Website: apple
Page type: customer-info-address
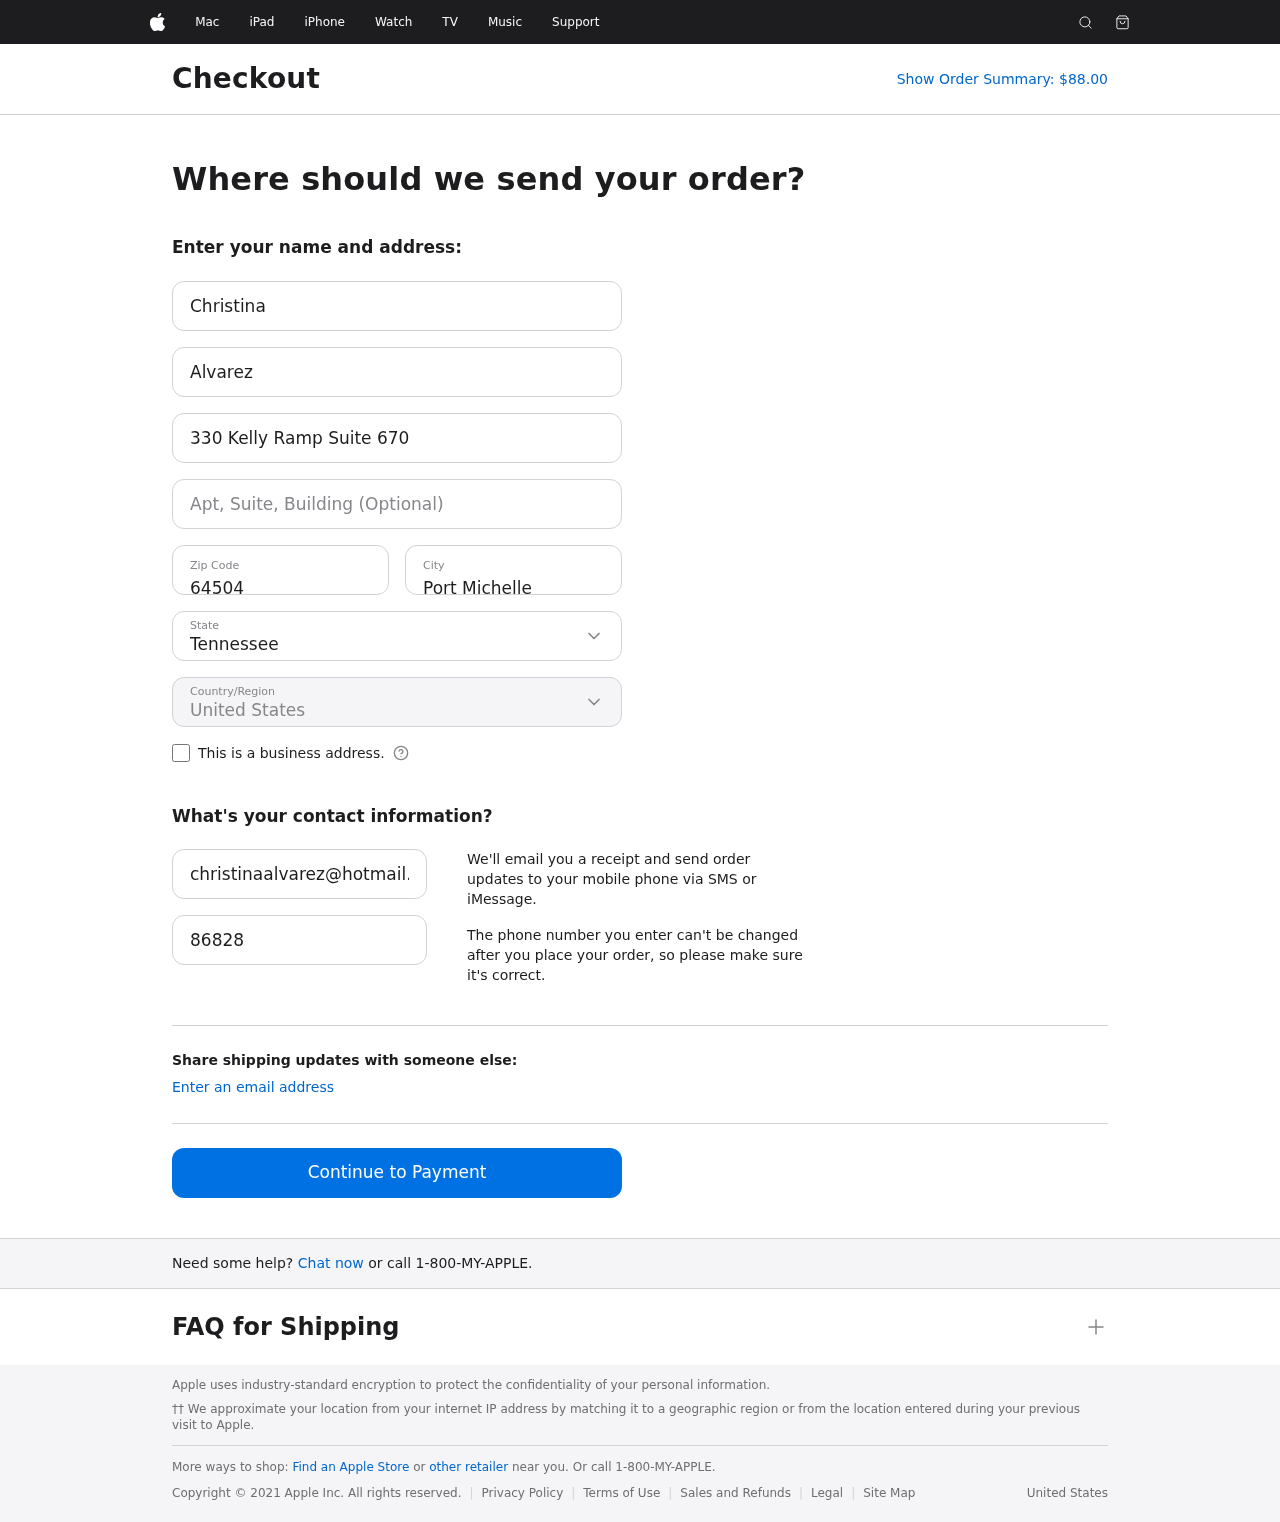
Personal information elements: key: PII_CITY
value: Port Michelle
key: PII_COUNTRY
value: United States
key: PII_EMAIL
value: christinaalvarez@hotmail.com
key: PII_FIRSTNAME
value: Christina
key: PII_LASTNAME
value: Alvarez
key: PII_PHONE
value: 8682827086
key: PII_POSTCODE
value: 64504
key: PII_STATE
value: Tennessee
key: PII_STREET
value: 330 Kelly Ramp Suite 670
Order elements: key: ORDER_TOTAL
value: Show Order Summary: $88.00